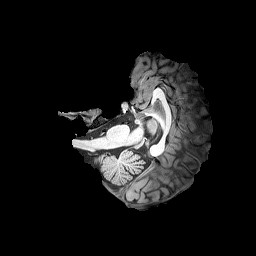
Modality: T1w
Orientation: axial
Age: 24
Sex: female
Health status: healthy